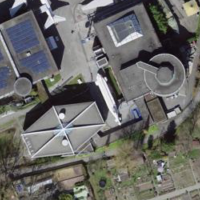
EUNIS habitat code: 54
Species observed at this site:
Podiceps cristatus
Cygnus olor
Fulica atra
Pica pica
Anser anser
Passer domesticus
Sylvia atricapilla
Motacilla alba
Turdus merula